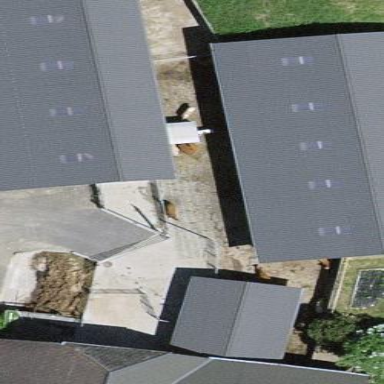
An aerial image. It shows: Shed building.